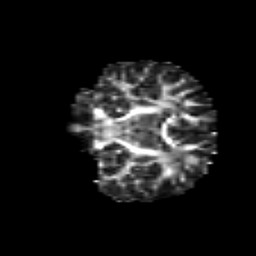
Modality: FA
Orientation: coronal
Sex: female
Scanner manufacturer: siemens
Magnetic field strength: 3 T
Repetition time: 5 s
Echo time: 0.071 s